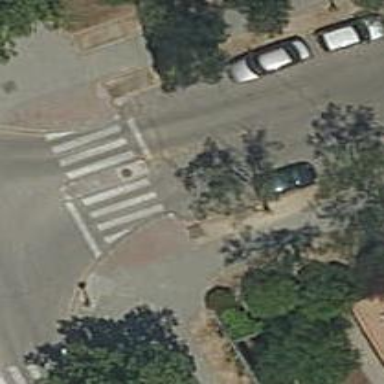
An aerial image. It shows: Uncontrolled zebra crossing on the road.